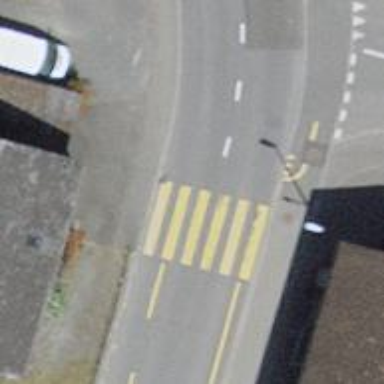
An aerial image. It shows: Uncontrolled zebra crossing with zebra markings.